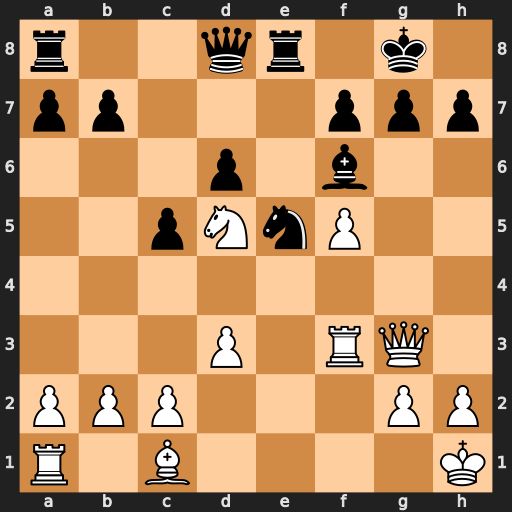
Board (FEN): r2qr1k1/pp3ppp/3p1b2/2pNnP2/8/3P1RQ1/PPP3PP/R1B4K
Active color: w
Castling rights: -
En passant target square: -
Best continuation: Nxf6+ Qxf6 Bg5 Qxg5 Qxg5